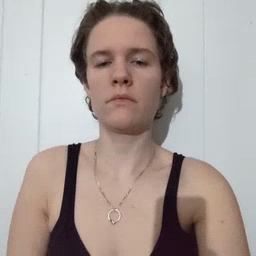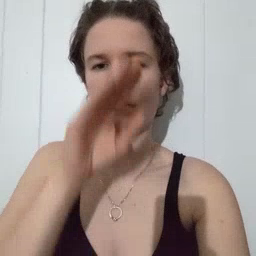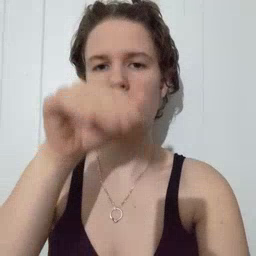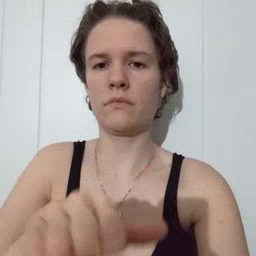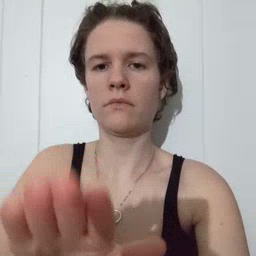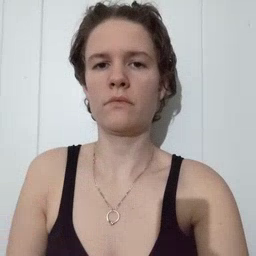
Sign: elephant